Question: '''
public static List<IndianAppStore_GetAllAppsByLanguage_ResultCache> GetAllApps(bool initialized, string language)
{
List<IndianAppStore_GetAllAppsByLanguage_ResultCache> objApp = new List<IndianAppStore_GetAllAppsByLanguage_ResultCache>();
List<IndianAppStore_GetAllAppsByLanguage_Result> objApps = new List<IndianAppStore_GetAllAppsByLanguage_Result>();
if (initialized == false)
{
var t = ListCopy(objApps, x => (IndianAppStore_GetAllAppsByLanguage_ResultCache)x); // Error
objApp = admin.getAllAppsByLanguage(language).ToList();
}
else
{
}
}
public static List<TResult> ListCopy<TSource, TResult>(List<TSource> input, Func<TSource, TResult> convertFunction)
{
return input.Select(x => convertFunction(x)).ToList();
}
'''
> My Class
'''
public class IndianAppStore_GetAllAppsByLanguage_ResultCache
{
public long AppId { get; set; }
public string AppName { get; set; }
public string AppDisplayName { get; set; }
public string AppDetails { get; set; }
public string AppImageURL { get; set; }
public byte[] AppImageData { get; set; }
public long CategoryId { get; set; }
public Nullable<long> SubCategoryId { get; set; }
public string AppCreatedBy { get; set; }
public System.DateTime AppCreatedOn { get; set; }
public string AppModifiedBy { get; set; }
public Nullable<System.DateTime> AppModifiedOn { get; set; }
public Nullable<bool> isDeleted { get; set; }
public Nullable<bool> isPromotional { get; set; }
public string GenderTarget { get; set; }
public Nullable<long> CountryId { get; set; }
public Nullable<long> StateId { get; set; }
public Nullable<long> AgeLimitId { get; set; }
public Nullable<int> AppMinAge { get; set; }
public Nullable<int> AppMaxAge { get; set; }
}
'''

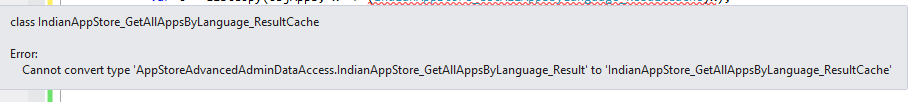
Answer: 'IndianAppStore_GetAllAppsByLanguage_Result' and 'IndianAppStore_GetAllAppsByLanguage_ResultCache' are different types and you cannot cast the first type to the other as you are doing in this statement:
'''
var t = ListCopy(objApps, x => (IndianAppStore_GetAllAppsByLanguage_ResultCache)x);
'''
If the types have the same structure you should probably just have one instead of two types. Otherwise you will have to copy the data from the first type to the other. E.g.:
'''
var t = ListCopy(objApps, x => new IndianAppStore_GetAllAppsByLanguage_ResultCache {
AppId = x.AppId,
AppName = x.AppName,
...
});
'''
This becomes tedious very quickly and one option is to use a library like <URL> to automate the process.